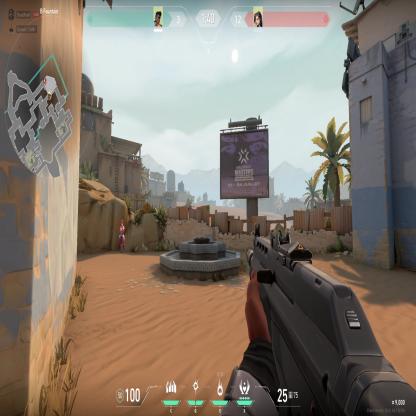
Label: enemy